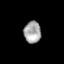
Tissue: lung
Cell type: Epithelial cells
Senescence score: 0.1565
Nuclear area (px): 368
Mean DAPI intensity: 163.378